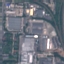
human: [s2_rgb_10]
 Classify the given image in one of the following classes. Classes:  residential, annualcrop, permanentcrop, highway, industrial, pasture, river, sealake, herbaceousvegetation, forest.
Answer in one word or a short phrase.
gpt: Industrial